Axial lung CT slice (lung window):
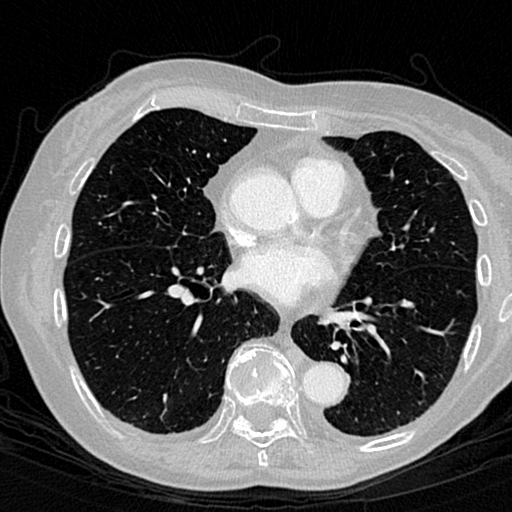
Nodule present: no